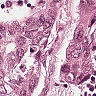
Metastatic tissue present: yes